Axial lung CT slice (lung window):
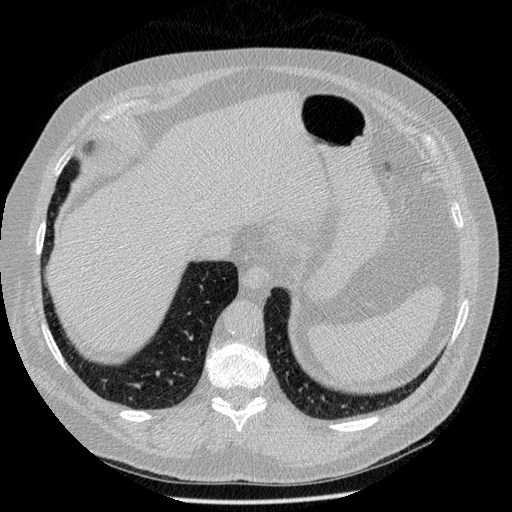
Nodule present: no